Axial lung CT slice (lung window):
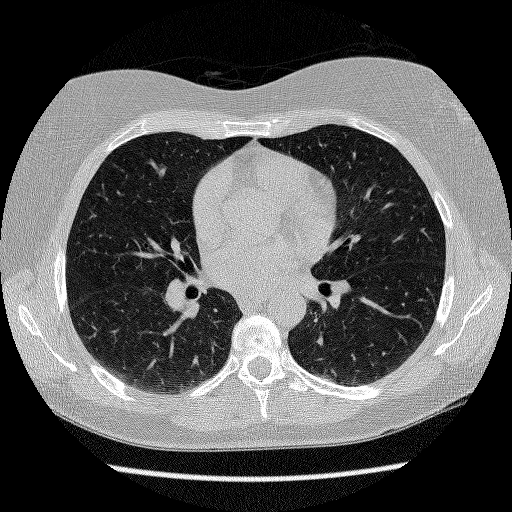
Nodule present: no